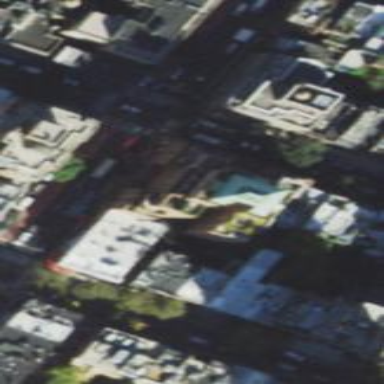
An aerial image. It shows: Historic building.